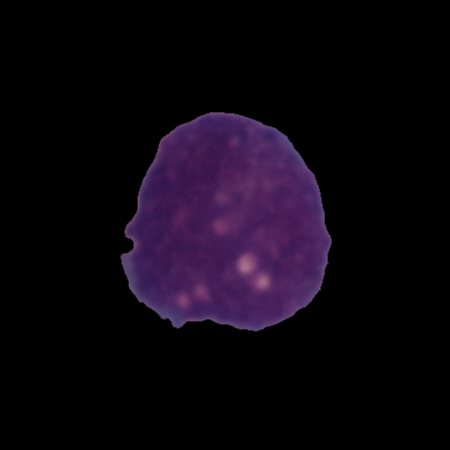
Label: cancer